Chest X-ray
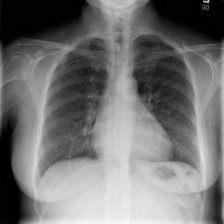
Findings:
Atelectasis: negative
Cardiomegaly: negative
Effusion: negative
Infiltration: negative
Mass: negative
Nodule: negative
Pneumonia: negative
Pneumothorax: negative
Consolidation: negative
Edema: negative
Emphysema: negative
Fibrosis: negative
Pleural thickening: negative
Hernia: negative